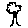
Label: tree